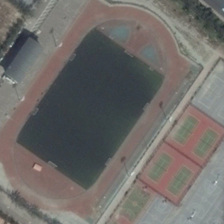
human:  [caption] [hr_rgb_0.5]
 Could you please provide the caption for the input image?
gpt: four tennis courts are near a playground .

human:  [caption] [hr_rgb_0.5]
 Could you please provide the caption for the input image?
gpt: four tennis courts are near a playground .

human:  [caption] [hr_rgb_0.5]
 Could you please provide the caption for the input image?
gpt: four tennis courts are near a playground .

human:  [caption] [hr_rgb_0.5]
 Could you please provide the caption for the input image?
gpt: four tennis courts are near a playground .

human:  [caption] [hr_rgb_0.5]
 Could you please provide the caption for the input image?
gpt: four tennis courts are near a playground .